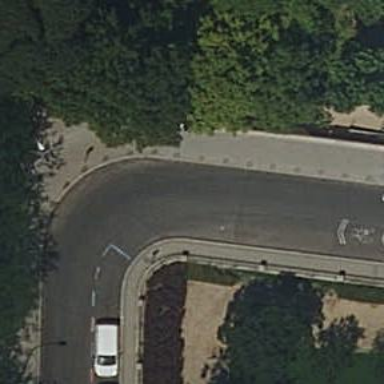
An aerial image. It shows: Tertiary road with asphalt surface. It includes shared lane for cyclists.